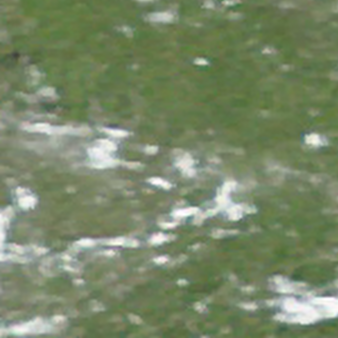
Label: other